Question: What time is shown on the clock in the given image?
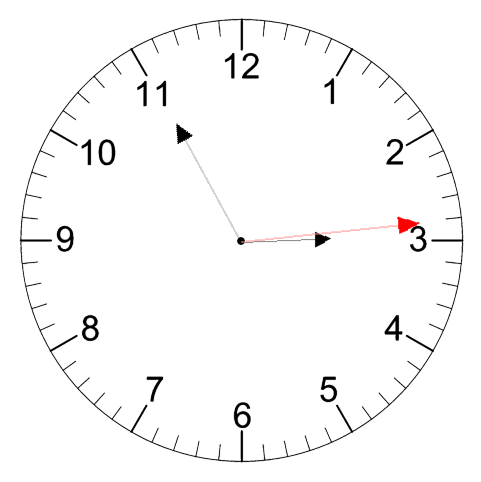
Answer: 02:55:14